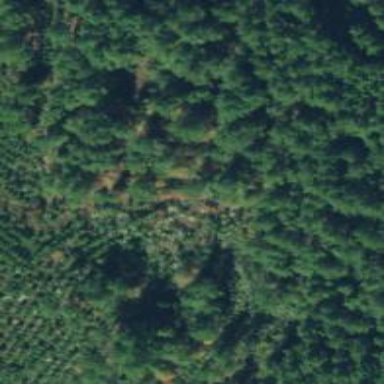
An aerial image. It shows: Evergreen needle-leaved forest.